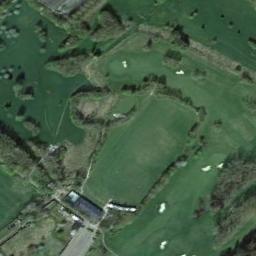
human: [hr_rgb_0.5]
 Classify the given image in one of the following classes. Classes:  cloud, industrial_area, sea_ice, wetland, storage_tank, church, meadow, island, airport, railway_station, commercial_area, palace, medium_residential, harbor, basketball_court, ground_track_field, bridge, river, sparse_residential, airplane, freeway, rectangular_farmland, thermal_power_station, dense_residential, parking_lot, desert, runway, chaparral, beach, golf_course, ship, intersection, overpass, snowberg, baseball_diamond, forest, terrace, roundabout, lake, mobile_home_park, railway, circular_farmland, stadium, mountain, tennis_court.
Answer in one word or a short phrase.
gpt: golf_course